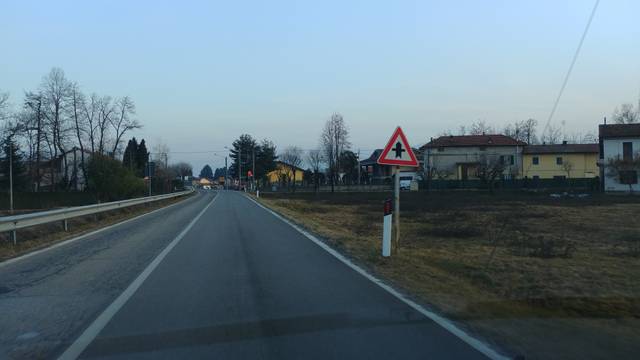
Region: Italy
Coordinates: 44.403, 7.526